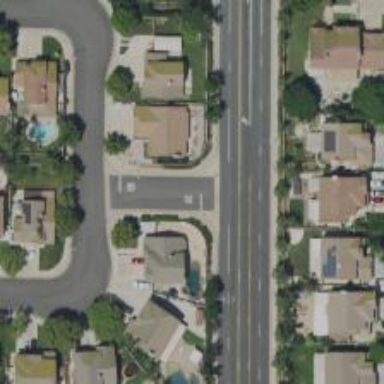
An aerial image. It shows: Residential road.